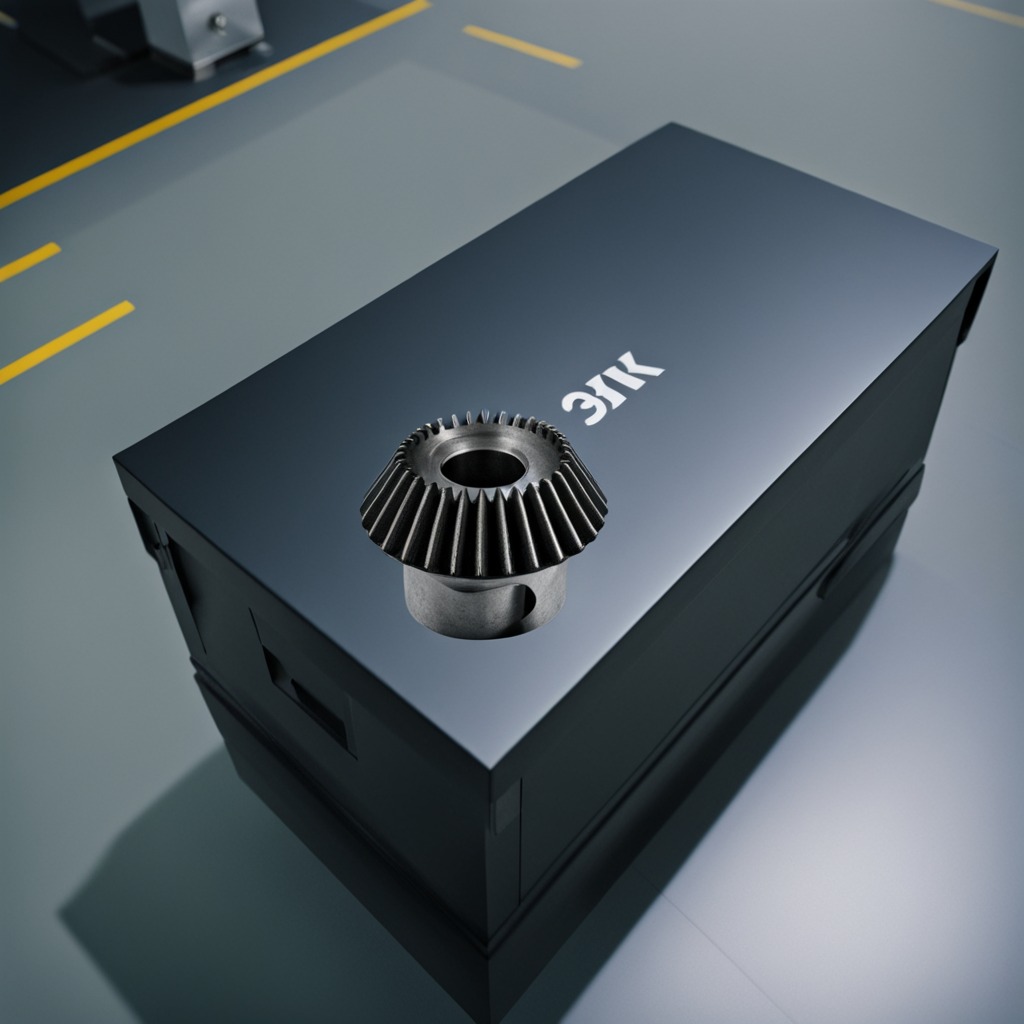
A steel gear with teeth is lying on the toolbox surface in an airplane hangar workshop.